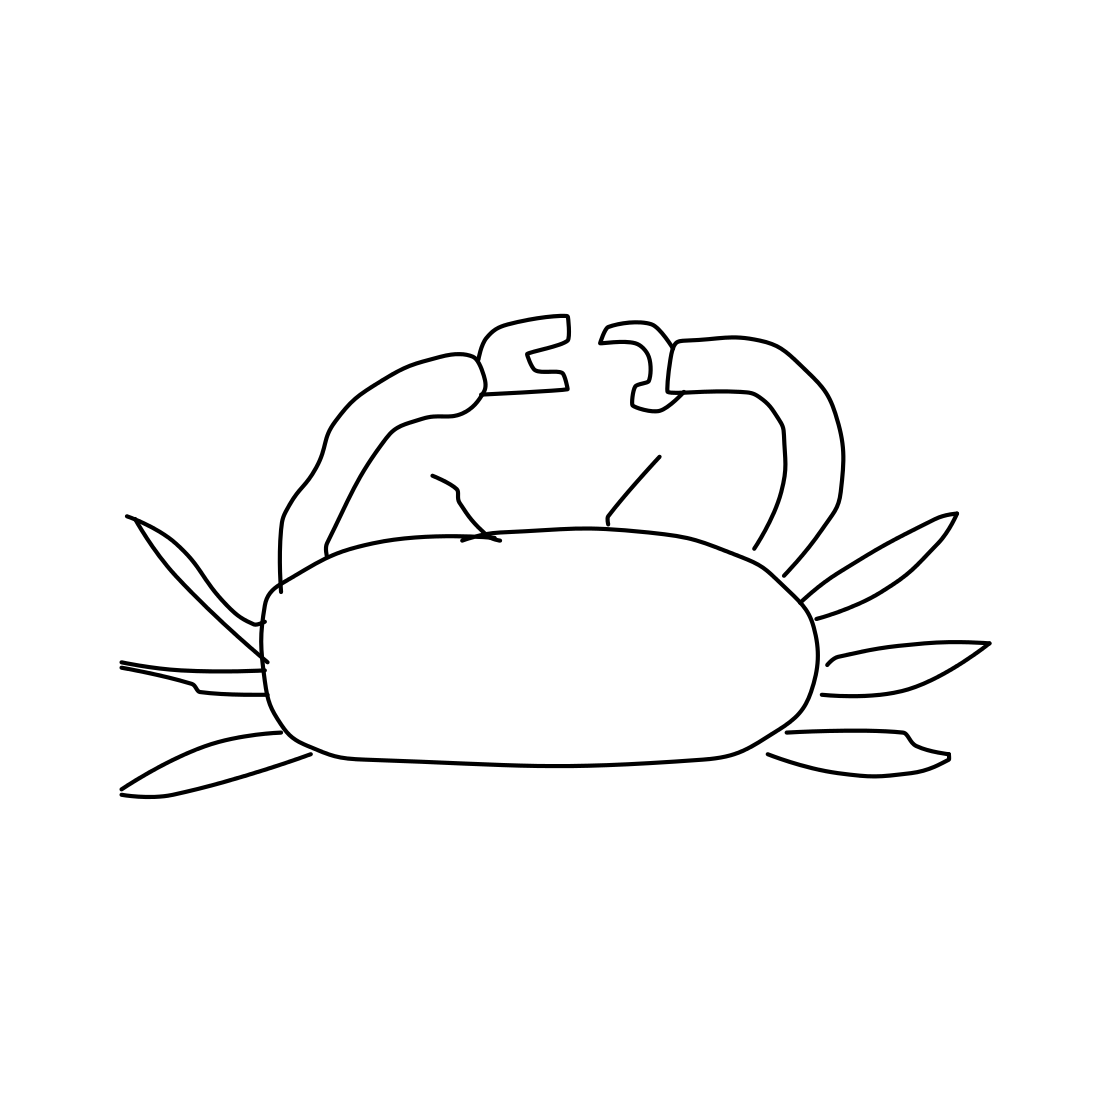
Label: crab